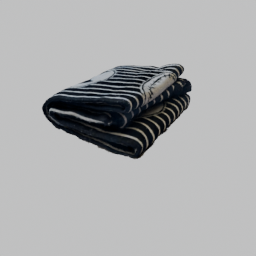
Label: people